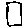
Label: square